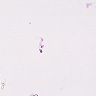
Metastatic tissue present: no